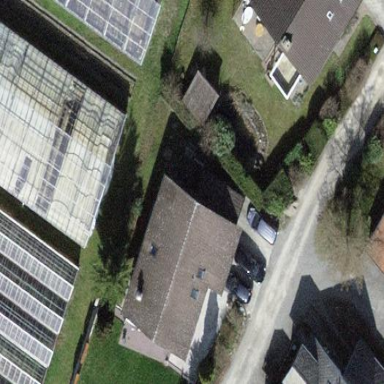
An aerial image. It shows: Gabled roof house.